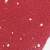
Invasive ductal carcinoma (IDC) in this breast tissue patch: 0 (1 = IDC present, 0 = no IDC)